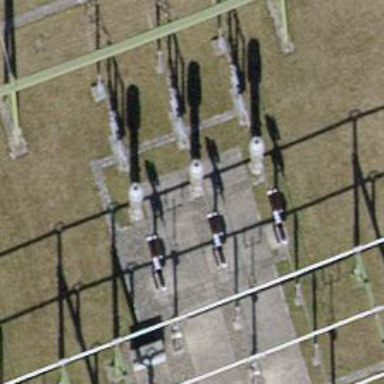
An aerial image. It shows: Bay for power lines.